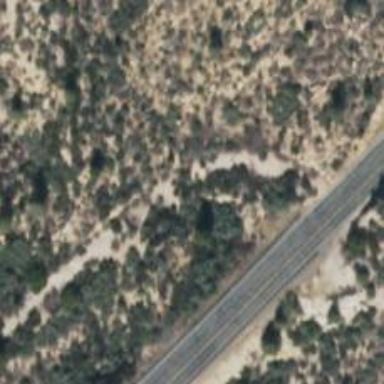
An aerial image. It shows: Track road.